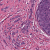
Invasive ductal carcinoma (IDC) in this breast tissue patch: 1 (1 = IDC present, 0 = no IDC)